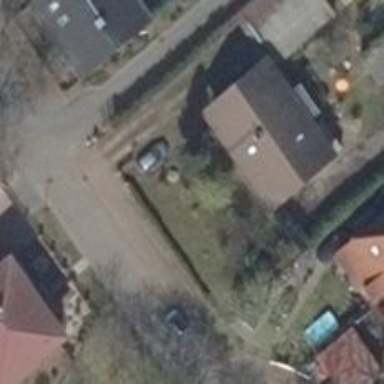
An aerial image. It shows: Simple and straightforward house.